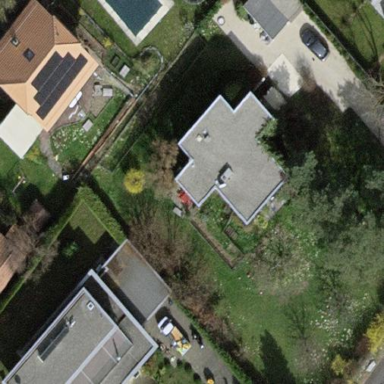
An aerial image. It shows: Garden enclosed by fence.